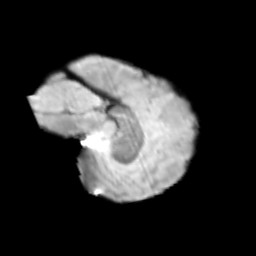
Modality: T2w
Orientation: sagittal
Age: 11
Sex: male
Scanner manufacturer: siemens
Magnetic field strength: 3 T
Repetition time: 3.8 s
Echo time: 0.07 s